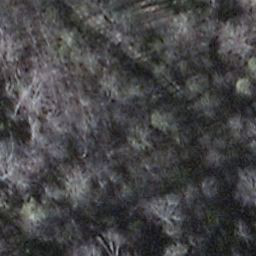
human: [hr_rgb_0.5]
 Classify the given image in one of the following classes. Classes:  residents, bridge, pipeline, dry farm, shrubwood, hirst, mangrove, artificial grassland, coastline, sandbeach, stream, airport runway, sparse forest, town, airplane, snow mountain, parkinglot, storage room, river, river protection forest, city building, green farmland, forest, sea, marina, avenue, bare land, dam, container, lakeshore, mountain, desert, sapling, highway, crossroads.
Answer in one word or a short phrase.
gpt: shrubwood